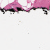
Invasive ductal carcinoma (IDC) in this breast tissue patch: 0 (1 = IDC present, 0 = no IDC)